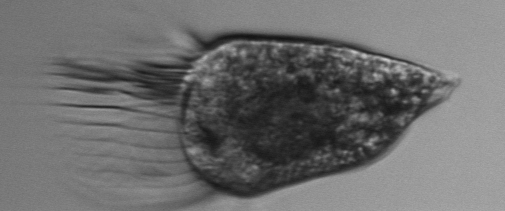
Label: Pelagostrobilidium